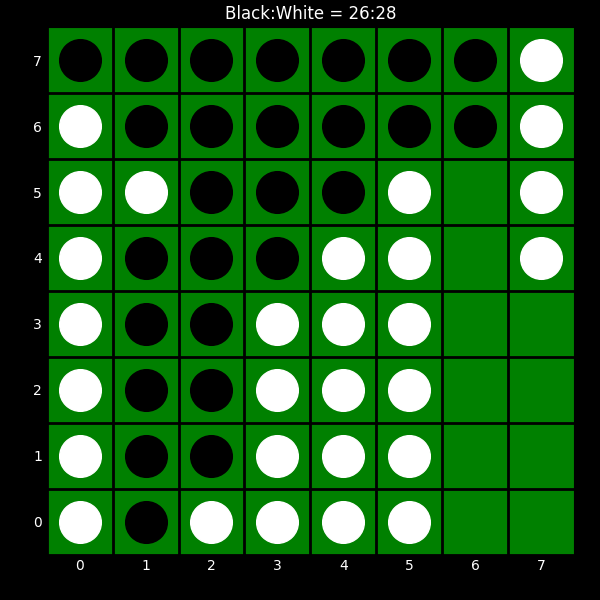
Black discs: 26
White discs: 28